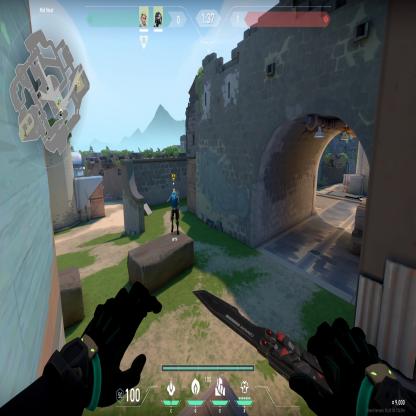
Label: teammate